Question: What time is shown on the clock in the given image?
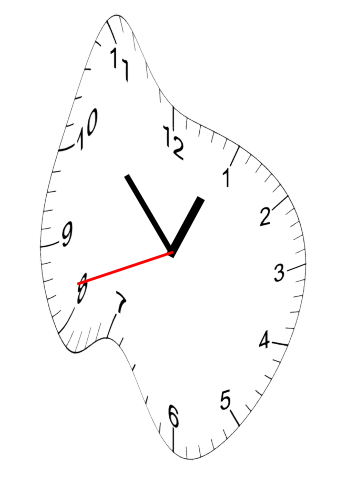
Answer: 12:52:42